Question: This is the configuration of QT project:
'''
unix {
INCLUDEPATH += /opt/intel/mkl/include
LIBS += -L/opt/intel/mkl/lib/intel64 -lmkl_intel_lp64 -lmkl_intel_thread -lmkl_core -lmkl_def -liomp5 -lpthread -ldl -lm
}
'''
And the errors is

I hve linked the '-lm' flag, why?
'''
ubuntu@ubuntu-desktop:/opt/intel/mkl/tools$ ./mkl_link_tool -check_mkl_presence
Intel(R) Math Kernel Library (Intel(R) MKL) Link Tool v4.0
==========================================================
Unknown mode. Specify -libs, -opts, -env or compilation line
Configuration
=============
MKL version: 11.1
OS: lnx
Architecture: intel64
Compiler: intel_f
Linking: dynamic
Interface layer: lp64
Parallel: yes
OpenMP library: iomp5
ubuntu@ubuntu-desktop:/opt/intel/mkl/tools$ ./mkl_link_tool -check_mkl_presence -libs -opts -env
Intel(R) Math Kernel Library (Intel(R) MKL) Link Tool v4.0
==========================================================
Output
======
Compiler option(s):
-I/opt/intel/composer_xe_2013_sp1.0.080/mkl/include
Linking line:
-L/opt/intel/composer_xe_2013_sp1.0.080/mkl/lib/intel64 -lmkl_intel_lp64 -lmkl_intel_thread -lmkl_core -openmp -lpthread -lm
Environment variable(s):
export LD_LIBRARY_PATH=/opt/intel/composer_xe_2013_sp1.0.080/mkl/../compiler/lib/intel64:/opt/intel/composer_xe_2013_sp1.0.080/mkl/lib/intel64:$LD_LIBRARY_PATH;
ubuntu@ubuntu-desktop:/opt/intel/mkl/tools$
'''
'''
ubuntu@ubuntu-desktop:/opt/intel/mkl/lib/intel64$ ldd libmkl_core.so
linux-vdso.so.1 => (0x00007fff2b589000)
libdl.so.2 => /lib/x86_64-linux-gnu/libdl.so.2 (0x00007fe268d8d000)
libc.so.6 => /lib/x86_64-linux-gnu/libc.so.6 (0x00007fe2689ce000)
/lib64/ld-linux-x86-64.so.2 (0x00007fe26a50c000)
ubuntu@ubuntu-desktop:/opt/intel/mkl/lib/intel64$
'''
I have used the 'ldd' command to see what libraries are needed by libmkl_core.so, it doesn't show the libm.so or math library. Why In the Qt creator, it shows 'undefined reference to 'logf''?
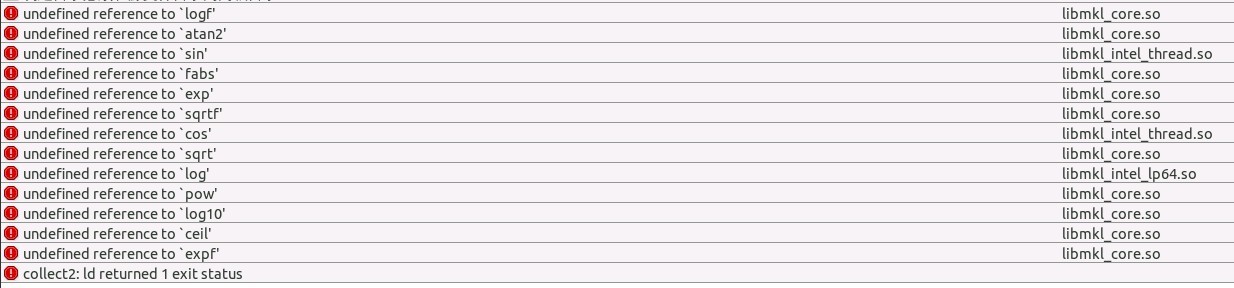
Answer: Besides the <URL> which helps you generate the correct compile and link options for 'gcc'/'icc' compiler, there's another pre-request you may have to pay attention to -- setting the environment variables.
In order to use MKL, you need to set some environment variables properly. Intel has provided a script to easy this setup. You could add one line to your shell profile like '.bash_profile'. Please read through the getting started section of MKL doc for more details.
<URL>